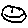
Label: smiley face